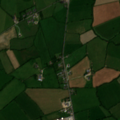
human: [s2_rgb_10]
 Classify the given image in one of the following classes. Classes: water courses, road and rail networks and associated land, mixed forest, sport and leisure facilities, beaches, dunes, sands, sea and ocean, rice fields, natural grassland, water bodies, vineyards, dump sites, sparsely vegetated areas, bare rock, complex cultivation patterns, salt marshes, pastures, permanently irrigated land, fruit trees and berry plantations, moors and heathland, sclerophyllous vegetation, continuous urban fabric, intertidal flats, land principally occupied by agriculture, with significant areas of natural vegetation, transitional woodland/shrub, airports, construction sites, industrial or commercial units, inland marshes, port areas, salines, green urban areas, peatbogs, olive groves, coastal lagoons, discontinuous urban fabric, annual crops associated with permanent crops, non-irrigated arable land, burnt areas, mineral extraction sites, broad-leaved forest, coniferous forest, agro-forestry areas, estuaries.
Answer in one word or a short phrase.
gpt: discontinuous urban fabric, pastures, mixed forest